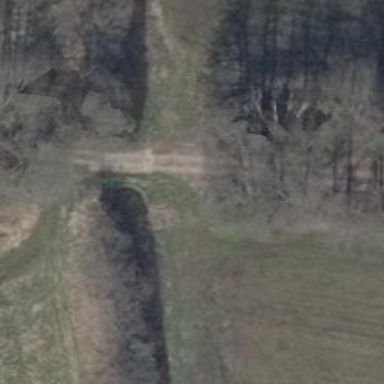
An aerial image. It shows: Sandy track on bridge with grade 3 tracktype.